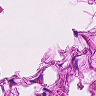
Metastatic tissue present: no